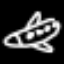
Label: airplane